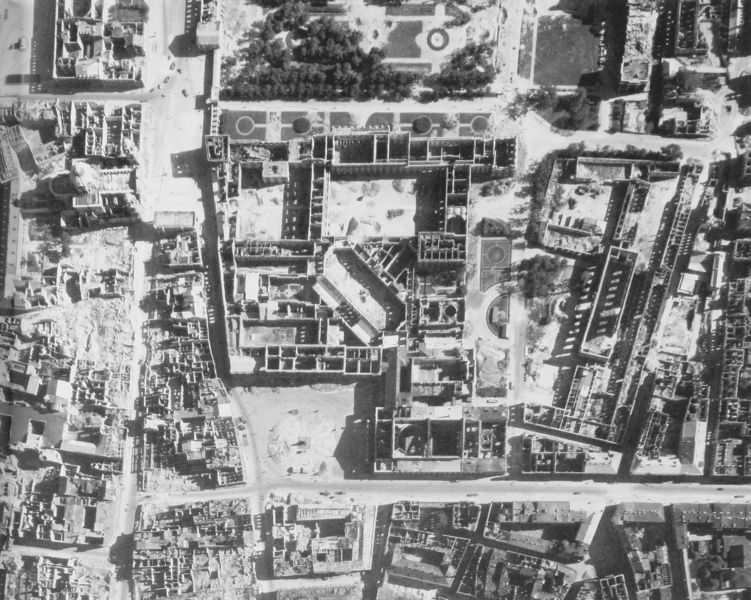
Titel: Luftbild vom Zerstörungszustand der Residenz nach dem Krieg
Standort: München
Institution: Residenz
Schlagwörter: baum, berg, dunkel, schatten, weiß, bäume, landschaft, menschen, stadt, fenster, grau, hell, licht, schwarz, strasse, zimmer, anlage, gebäude, gras, haus, park, parkanlage, rasen, schloss, weg, wiese, architektur, steine, erde, ferne, häuser, hügel, natur, kirche, sonne, wege, reich, garten, ansicht, gasse, perspektive, sonnenlicht, gelände, hof, platz, vogelperspektive, schutt, brand, krieg, zerstörung, schattens, aufsicht, foto, fotografie, luftaufnahme, photographie, straßen, innenhof, ruine, berlin, burg, münchen, palast, bomben, festung, ruinen, mosaik, räume, kriegsschauplatz, photo, rau, eiss, schwarzw, mauern, schwart, rechteckig, beete, onne, zerstört, plan, gärten, gabäude, wien, dresden, schief, burggraben, bauten, höfe, grundriss, aufbau, hauser, anlagen, archäologie, thermen, grundrisse, luftbild, vogelsicht, straßenzüge, karree, luftansicht, ausgrabung, kern, verläufe, mannf, anhang, arten, beetg, bombadierung, bombardierung, bombenschlag, entkernt, flugzeugaufnahme, gegend, kuppfel, luftkrieg, trassen, weges, zerbombt